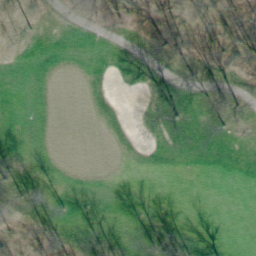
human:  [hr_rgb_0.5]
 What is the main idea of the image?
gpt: golf course